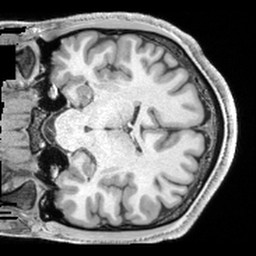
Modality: T1w
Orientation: coronal